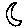
Label: moon